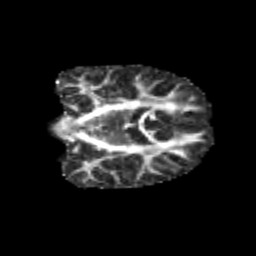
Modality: FA
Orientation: coronal
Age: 10
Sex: male
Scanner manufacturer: siemens
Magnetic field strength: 3 T
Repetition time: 3.8 s
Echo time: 0.07 s